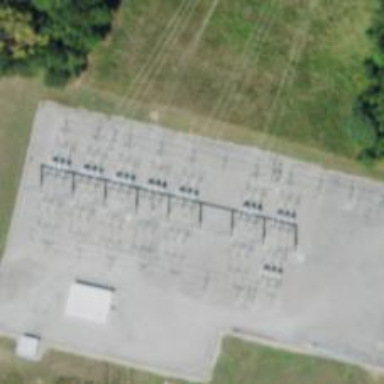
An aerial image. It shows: Switch used for power control.